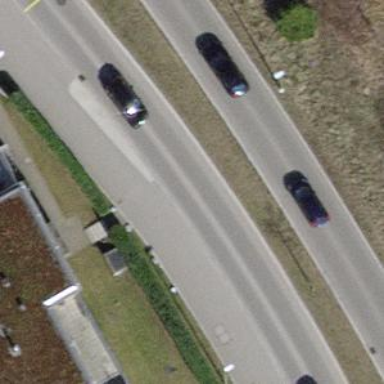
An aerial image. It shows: Secondary road with separate asphalt sidewalk.